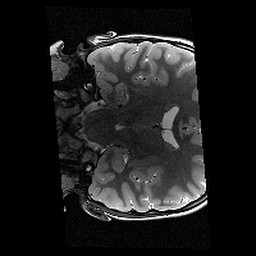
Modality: T2w
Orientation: coronal
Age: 12
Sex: female
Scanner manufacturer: siemens
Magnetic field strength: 3 T
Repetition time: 9.23 s
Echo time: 0.067 s